Question: I'm trying to figure out the best way to go about making a progress bar/timeline that allows me to create markings (white lines indicated in the picture below) when the user clicks the button. I have researched a bit into HTML5 cavas and some custom jquery stuff. I wanted to see if anyone has specific recommendations on what would be the best approach?

Thank you.
John
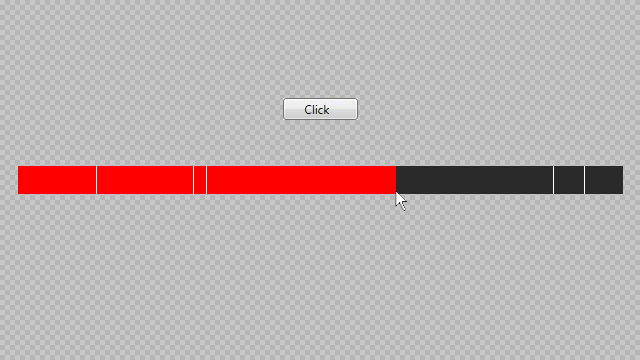
Answer: I recommend you use bootstrap, I have recently used it for the same purpose and it looks great.
You can find it on this page:
<URL>
and an example of how it works here:
<URL>
good luck!
edit: specific one I used: <URL>